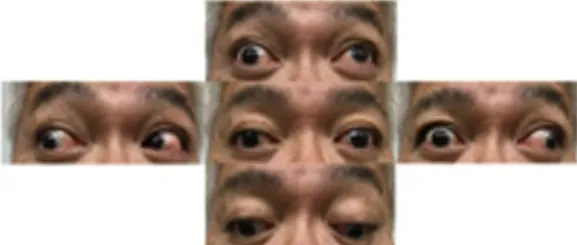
Eye movement of the patient demonstrating right oculomotor nerve palsy. . (
A) Mild blepharoptosis, limitation of adduction and vertical gaze on the right side on day 30.
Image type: medical_photograph (oral_photograph)